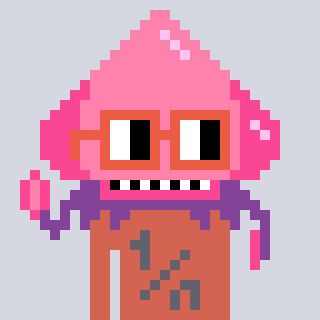
a pixel art character with square orange glasses, a squid-shaped head and a peachy-colored body on a cool background